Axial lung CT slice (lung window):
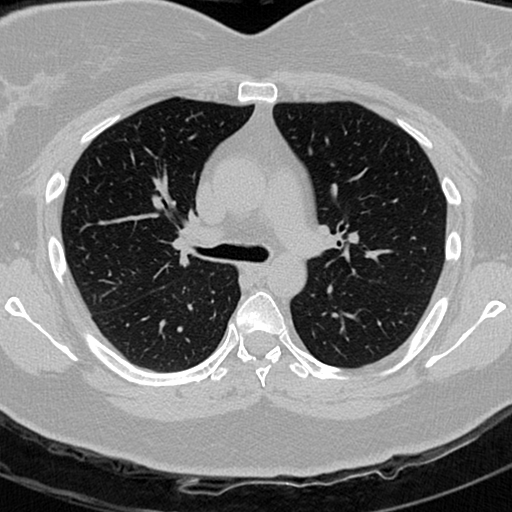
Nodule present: no